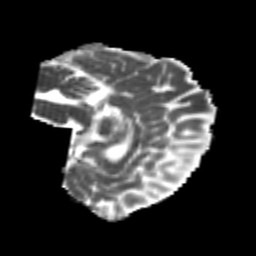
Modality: MD
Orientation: sagittal
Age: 23
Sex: female
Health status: healthy
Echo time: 0.074 s